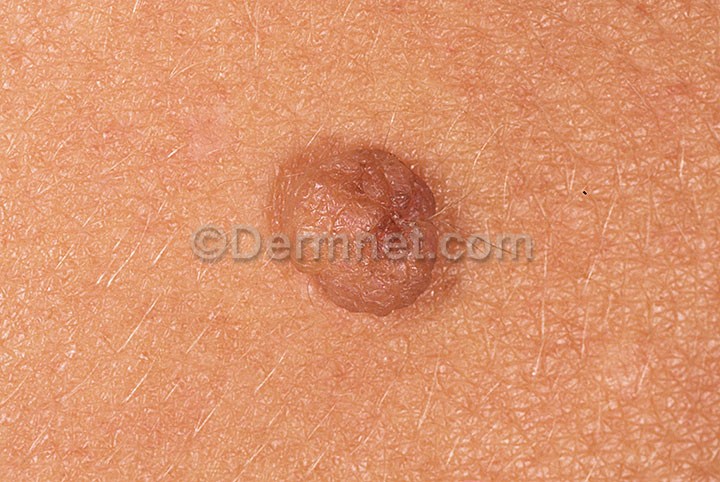
Disease: Seborrheic Keratoses and other Benign Tumors